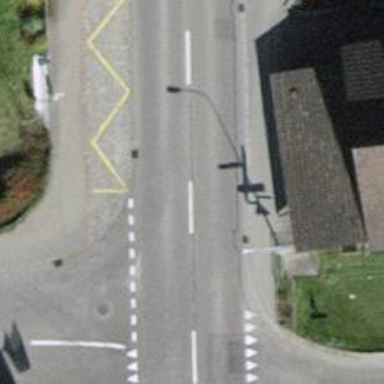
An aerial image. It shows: Public transport stop position.